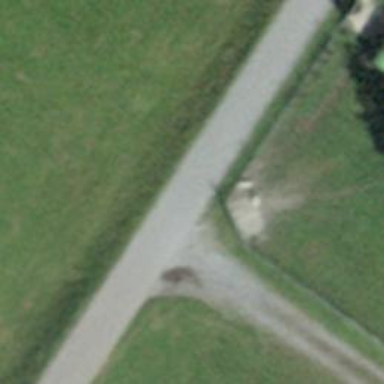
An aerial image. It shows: Unclassified road with asphalt surface.